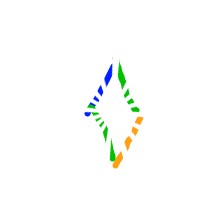
Shape: rhombus